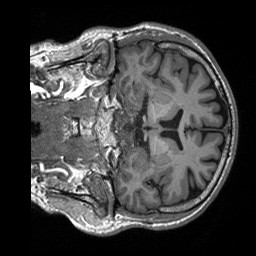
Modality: T1w
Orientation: coronal
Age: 53
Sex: male
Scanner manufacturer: siemens
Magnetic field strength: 3 T
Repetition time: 2.4 s
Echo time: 0.00226 s